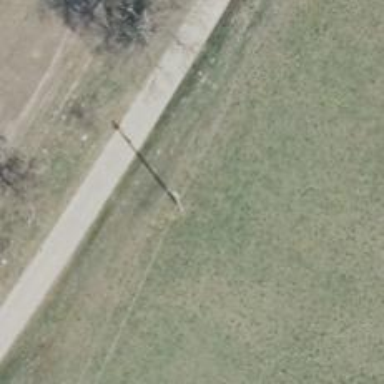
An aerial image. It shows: Minor power line with 3 cables.